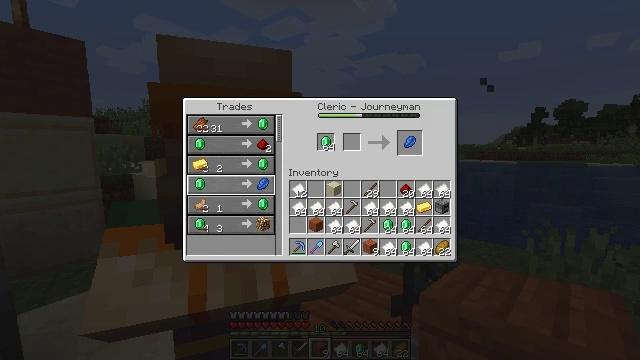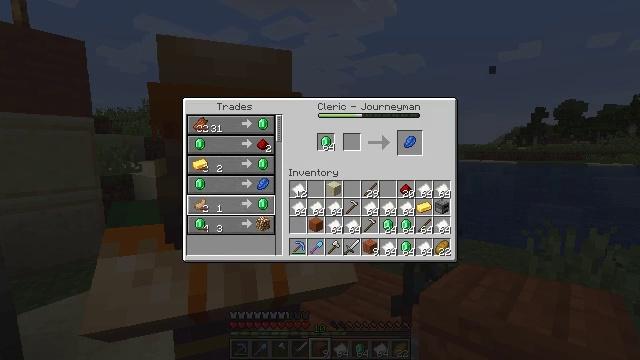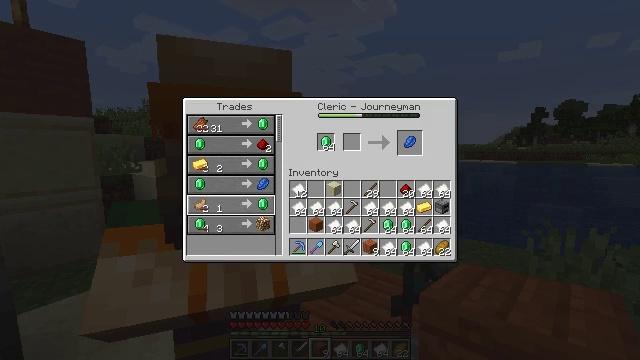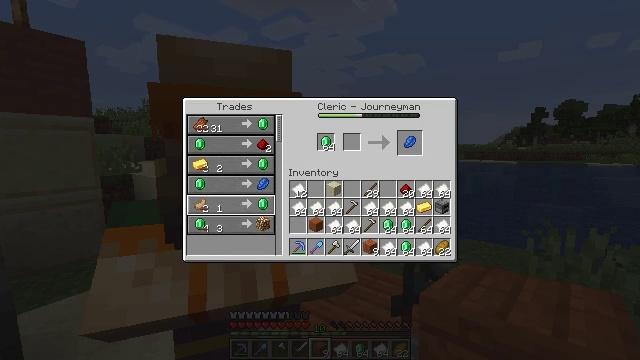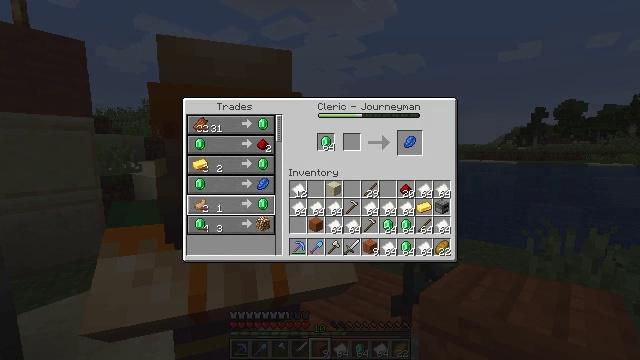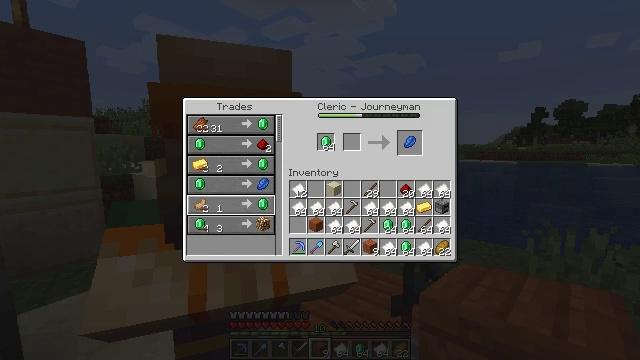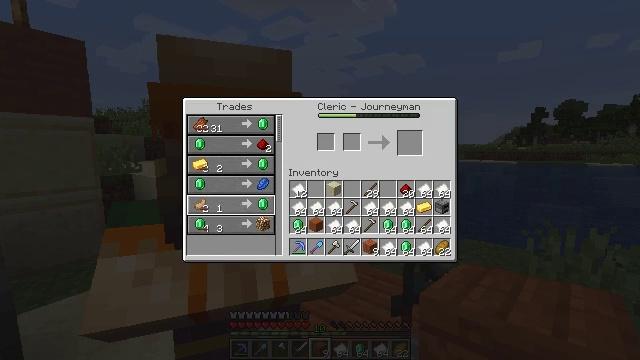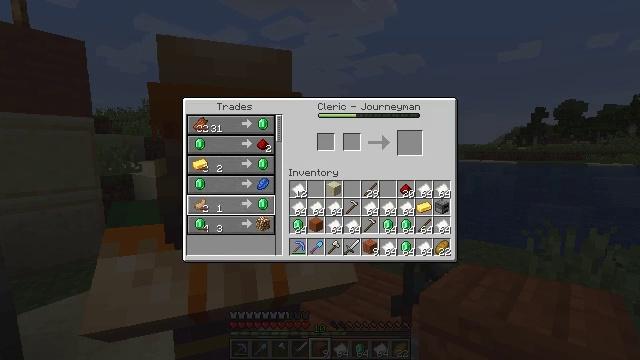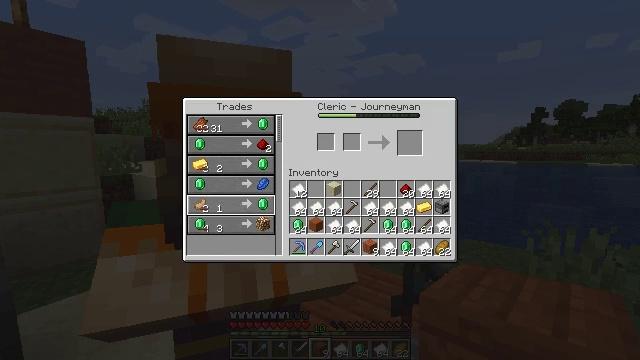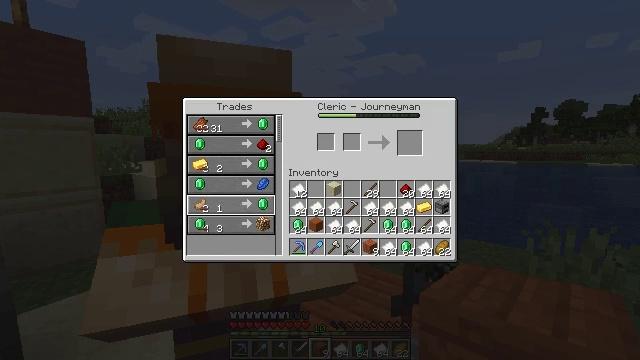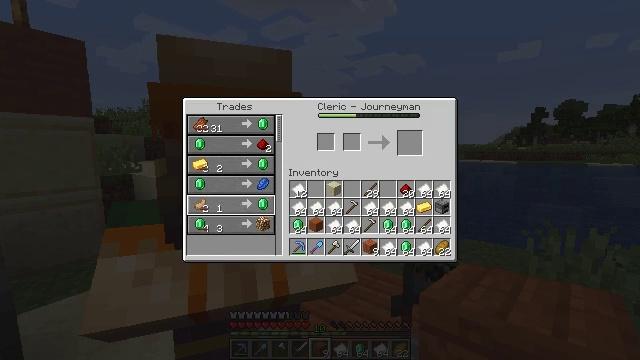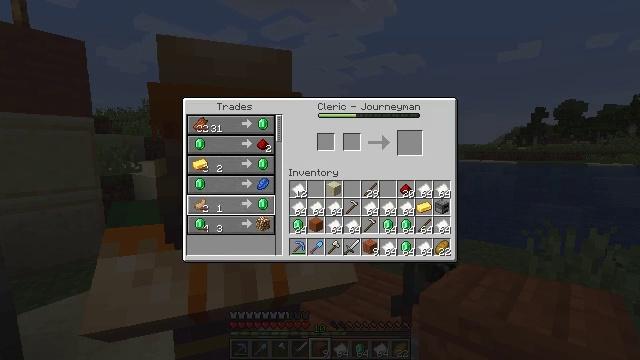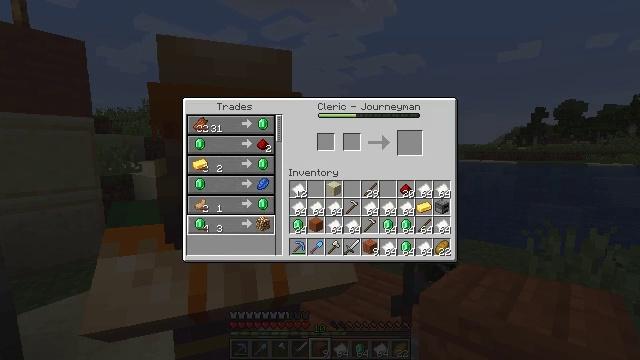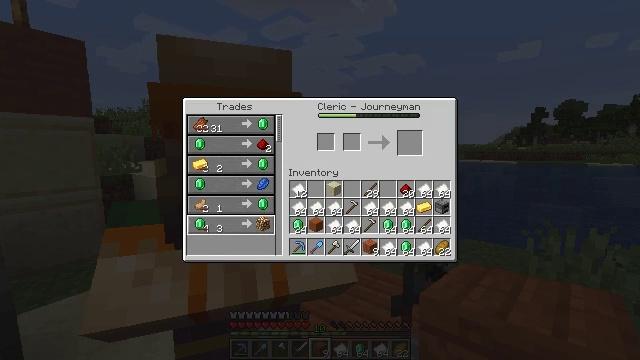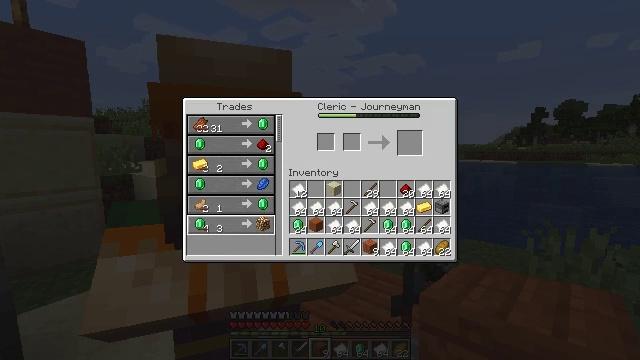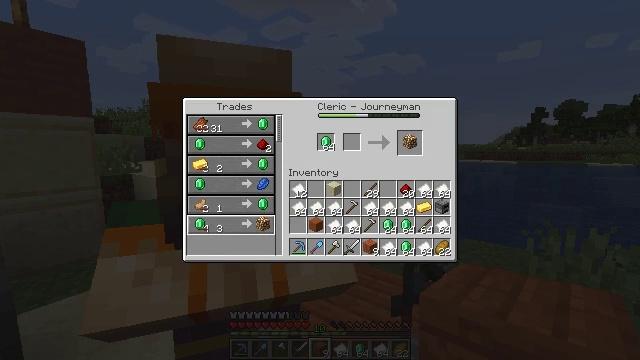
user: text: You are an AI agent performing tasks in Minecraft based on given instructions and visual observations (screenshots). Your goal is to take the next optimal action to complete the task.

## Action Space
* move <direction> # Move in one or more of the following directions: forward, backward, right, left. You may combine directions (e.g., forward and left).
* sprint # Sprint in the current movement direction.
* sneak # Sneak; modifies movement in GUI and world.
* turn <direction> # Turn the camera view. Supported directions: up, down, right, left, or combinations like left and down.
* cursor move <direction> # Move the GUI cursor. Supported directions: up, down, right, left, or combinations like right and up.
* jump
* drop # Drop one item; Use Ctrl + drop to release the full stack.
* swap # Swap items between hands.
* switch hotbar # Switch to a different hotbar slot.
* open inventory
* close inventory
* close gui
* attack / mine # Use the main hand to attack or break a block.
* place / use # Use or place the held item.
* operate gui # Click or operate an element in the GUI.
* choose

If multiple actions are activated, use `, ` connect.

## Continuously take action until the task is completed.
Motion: motion action
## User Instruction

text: Interact with a crafting table to get lapis lazuli.
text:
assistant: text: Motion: no_op
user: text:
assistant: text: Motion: no_op
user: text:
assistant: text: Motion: no_op
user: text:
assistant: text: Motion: no_op
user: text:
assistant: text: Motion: no_op
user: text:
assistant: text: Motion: operate gui
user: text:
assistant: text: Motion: operate gui
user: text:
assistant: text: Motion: operate gui
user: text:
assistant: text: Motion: operate gui
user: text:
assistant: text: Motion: no_op
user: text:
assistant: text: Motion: no_op
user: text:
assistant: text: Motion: no_op
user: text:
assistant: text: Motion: no_op
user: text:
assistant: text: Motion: no_op
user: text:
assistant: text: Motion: operate gui
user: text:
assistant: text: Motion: operate gui
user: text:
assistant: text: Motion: operate gui
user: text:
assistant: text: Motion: no_op
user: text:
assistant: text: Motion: no_op
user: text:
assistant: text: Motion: no_op
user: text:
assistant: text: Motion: no_op
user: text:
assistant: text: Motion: no_op
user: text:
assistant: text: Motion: no_op
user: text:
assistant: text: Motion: no_op
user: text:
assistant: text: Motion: no_op
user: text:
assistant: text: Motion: no_op
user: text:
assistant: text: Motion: no_op
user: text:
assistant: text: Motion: no_op
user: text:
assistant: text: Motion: no_op
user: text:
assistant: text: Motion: no_op